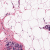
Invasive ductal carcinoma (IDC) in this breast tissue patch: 0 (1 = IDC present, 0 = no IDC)